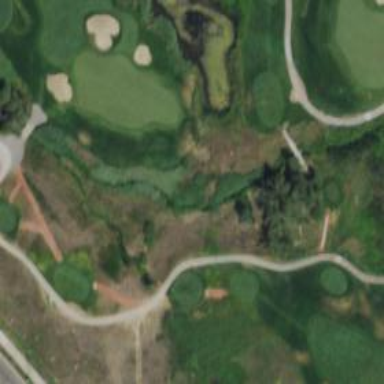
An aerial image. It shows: Water hazard on golf course.